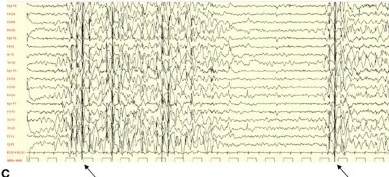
(B,C) Electroencephalogram (EEG) performed when the child was 4 years old. The trace is characterized by poorly organized brain electrical activity, slow anomalies with interictal paroxysmal abnormalities on bilateral parieto-occipital sites, and abundant epileptiform anomalies with diffuse expression.
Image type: electrography (eeg)